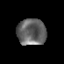
Tissue: prostate
Cell type: T cells
Senescence score: 0.2817
Nuclear area (px): 751
Mean DAPI intensity: 101.027